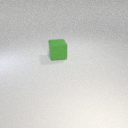
large green rubber cube